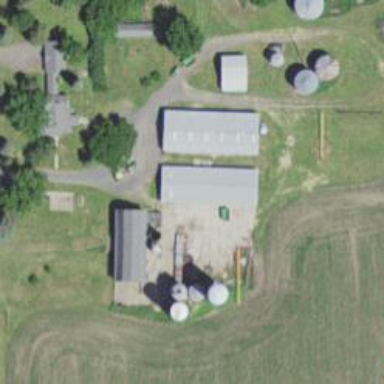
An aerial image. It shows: Farmyard area.